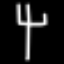
Label: fork